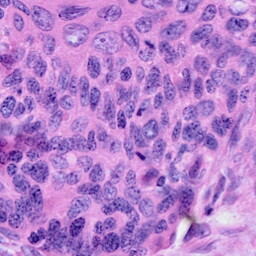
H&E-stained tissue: Cervix